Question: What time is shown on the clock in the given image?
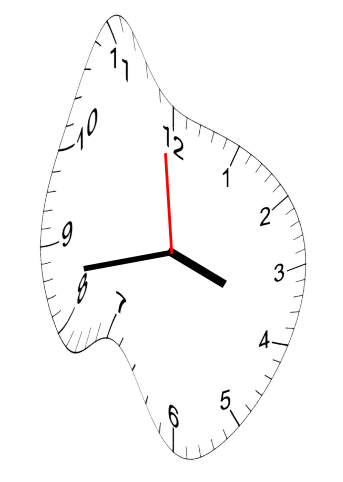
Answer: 03:42:59